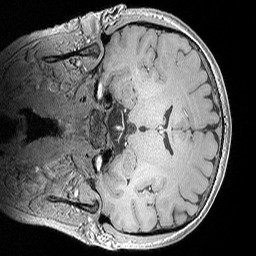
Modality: MP2RAGE
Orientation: coronal
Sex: male
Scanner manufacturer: siemens
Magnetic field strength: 3 T
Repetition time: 5 s
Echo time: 0.00292 s